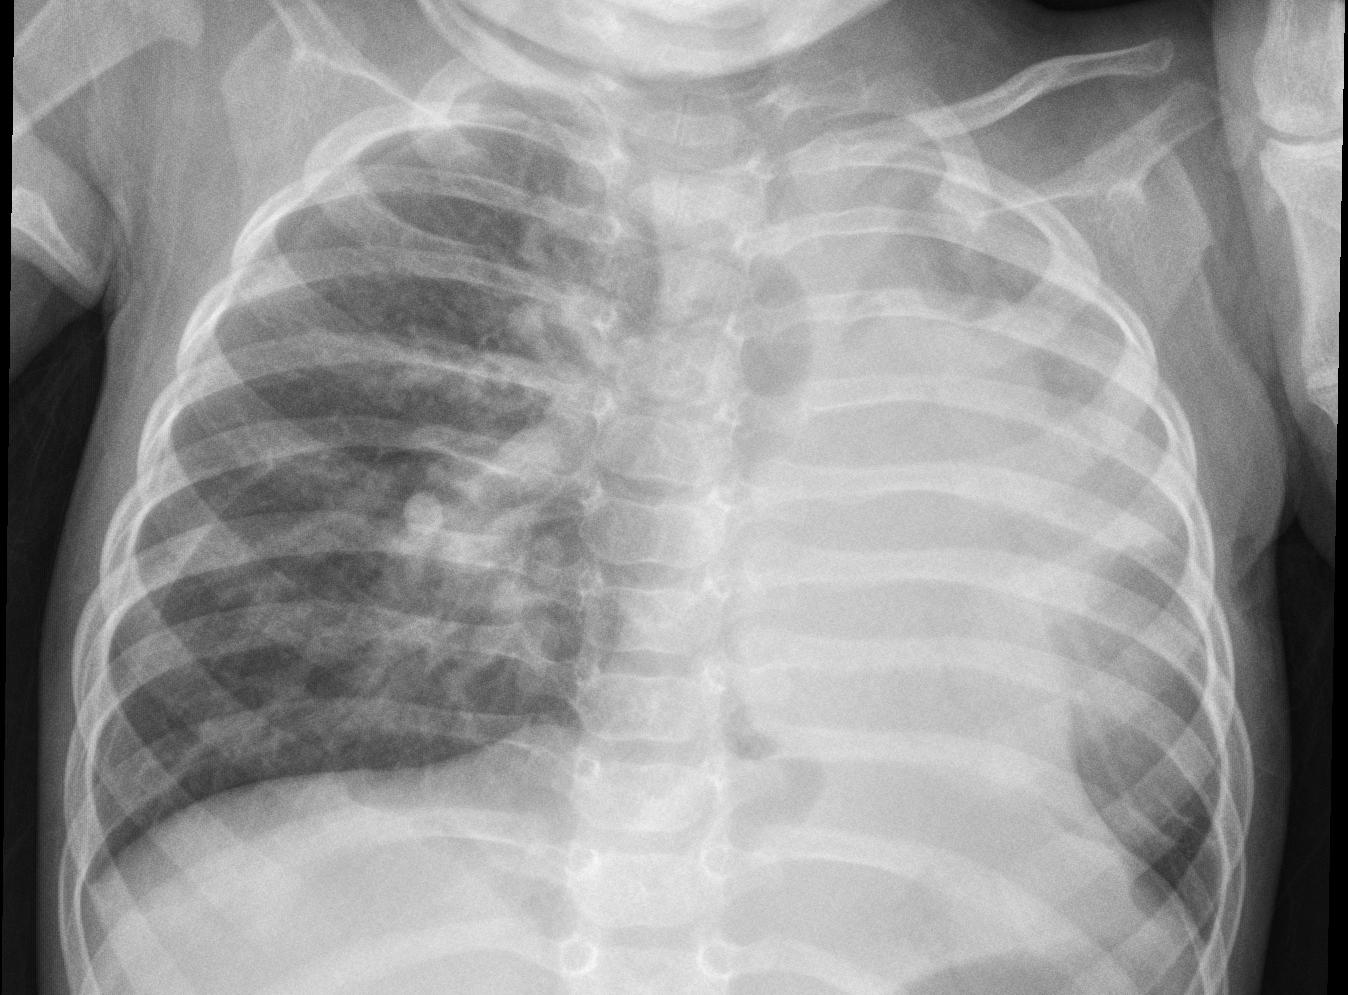
Diagnosis: PNEUMONIA